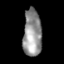
Tissue: skin
Cell type: Myeloid cells
Senescence score: 0.7711
Nuclear area (px): 855
Mean DAPI intensity: 147.215